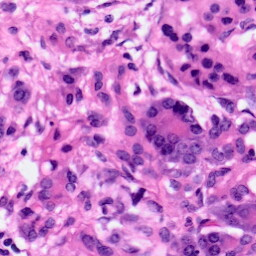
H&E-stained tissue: Pancreatic